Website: home-depot
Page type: address-validator
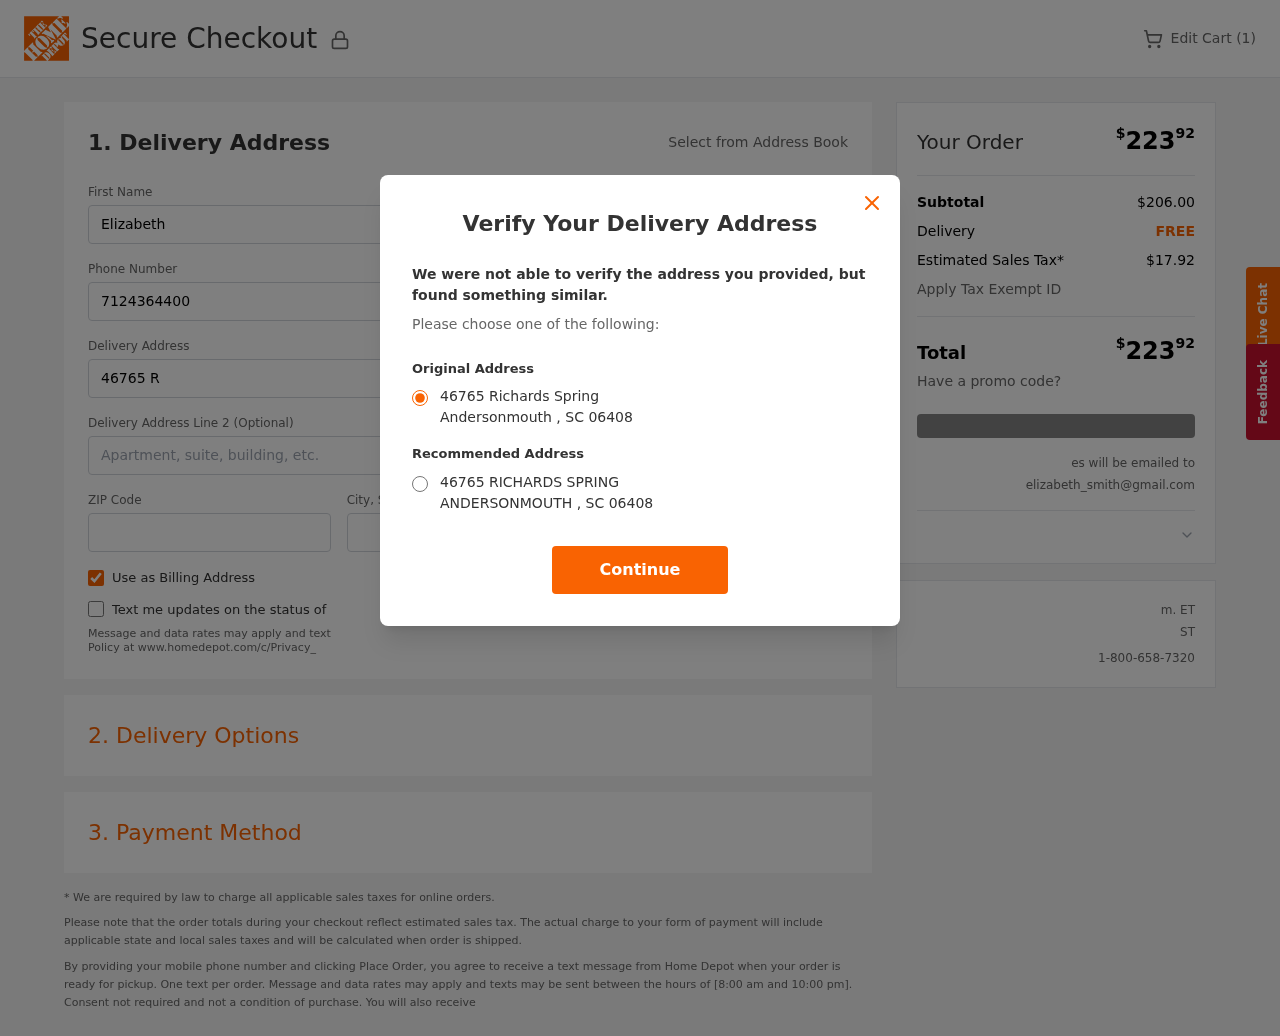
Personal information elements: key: PII_CITY
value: Andersonmouth
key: PII_EMAIL
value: elizabeth_smith@gmail.com
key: PII_POSTCODE
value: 06408
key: PII_STATE_ABBR
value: SC
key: PII_STREET
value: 46765 Richards Spring
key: PII_FIRSTNAME
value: Elizabeth
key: PII_LASTNAME
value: Smith
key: PII_PHONE
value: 7124364400
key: PII_CITY_STATE
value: Andersonmouth, SC
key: PII_STREET_ALT
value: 46765 RICHARDS SPRING
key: PII_CITY_ALT
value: ANDERSONMOUTH
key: PII_POSTCODE_FULL
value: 06408
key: PII_POSTCODE_NUMERIC
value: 6408
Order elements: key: ORDER_NUM_ITEMS
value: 1
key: ORDER_TOTAL
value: $22392
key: ORDER_SUBTOTAL
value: $206.00
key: ORDER_SHIPPING_COST
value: FREE
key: ORDER_TAX
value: $17.92